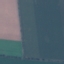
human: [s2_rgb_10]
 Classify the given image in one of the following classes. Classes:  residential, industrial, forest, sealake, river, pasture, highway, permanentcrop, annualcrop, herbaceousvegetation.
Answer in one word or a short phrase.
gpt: AnnualCrop